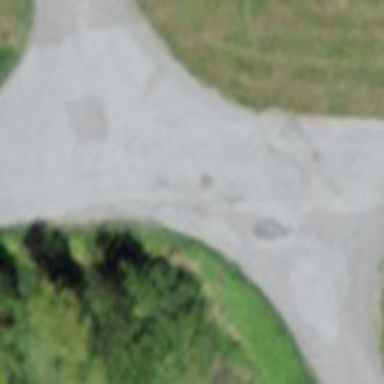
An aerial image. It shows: Unclassified paved road.